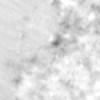
Label: no_change